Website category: phone
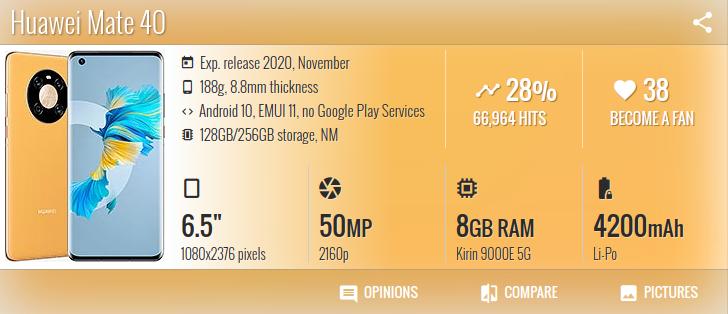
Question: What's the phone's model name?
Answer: Huawei Mate 40

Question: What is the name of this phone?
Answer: Huawei Mate 40

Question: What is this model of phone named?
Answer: Huawei Mate 40

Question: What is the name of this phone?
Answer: Huawei Mate 40

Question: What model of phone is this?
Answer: Huawei Mate 40

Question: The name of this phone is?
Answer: Huawei Mate 40

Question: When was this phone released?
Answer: Exp. release 2020, November

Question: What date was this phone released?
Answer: Exp. release 2020, November

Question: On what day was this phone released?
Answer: Exp. release 2020, November

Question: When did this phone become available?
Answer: Exp. release 2020, November

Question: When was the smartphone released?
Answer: Exp. release 2020, November

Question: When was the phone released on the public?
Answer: Exp. release 2020, November

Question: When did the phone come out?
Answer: Exp. release 2020, November

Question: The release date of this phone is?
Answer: Exp. release 2020, November

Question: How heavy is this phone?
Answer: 188g

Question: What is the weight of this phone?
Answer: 188g

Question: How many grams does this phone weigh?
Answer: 188g

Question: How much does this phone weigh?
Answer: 188g

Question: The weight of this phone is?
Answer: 188g

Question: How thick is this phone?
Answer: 8.8mm thickness

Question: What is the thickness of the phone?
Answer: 8.8mm thickness

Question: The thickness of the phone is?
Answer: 8.8mm thickness

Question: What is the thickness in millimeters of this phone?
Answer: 8.8mm thickness

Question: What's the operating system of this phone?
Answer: Android 10, EMUI 11, no Google Play Services

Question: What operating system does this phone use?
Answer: Android 10, EMUI 11, no Google Play Services

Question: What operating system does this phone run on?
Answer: Android 10, EMUI 11, no Google Play Services

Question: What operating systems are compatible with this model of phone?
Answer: Android 10, EMUI 11, no Google Play Services

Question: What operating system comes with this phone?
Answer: Android 10, EMUI 11, no Google Play Services

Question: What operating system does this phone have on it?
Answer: Android 10, EMUI 11, no Google Play Services

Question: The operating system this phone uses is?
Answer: Android 10, EMUI 11, no Google Play Services

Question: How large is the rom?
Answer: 128GB/256GB storage

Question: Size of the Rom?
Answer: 128GB/256GB storage

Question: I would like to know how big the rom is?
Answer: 128GB/256GB storage

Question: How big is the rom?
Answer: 128GB/256GB storage

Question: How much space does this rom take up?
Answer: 128GB/256GB storage

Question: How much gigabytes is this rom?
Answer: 128GB/256GB storage

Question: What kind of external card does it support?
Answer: NM

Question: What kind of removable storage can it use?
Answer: NM

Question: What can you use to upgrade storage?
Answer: NM

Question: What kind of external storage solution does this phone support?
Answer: NM

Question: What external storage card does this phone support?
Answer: NM

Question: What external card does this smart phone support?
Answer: NM

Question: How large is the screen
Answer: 6.5"

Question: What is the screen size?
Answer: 6.5"

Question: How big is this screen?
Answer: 6.5"

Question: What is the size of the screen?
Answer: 6.5"

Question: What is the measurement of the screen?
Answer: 6.5"

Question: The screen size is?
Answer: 6.5"

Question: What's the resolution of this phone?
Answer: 1080x2376 pixels

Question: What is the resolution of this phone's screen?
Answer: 1080x2376 pixels

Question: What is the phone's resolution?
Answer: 1080x2376 pixels

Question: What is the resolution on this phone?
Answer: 1080x2376 pixels

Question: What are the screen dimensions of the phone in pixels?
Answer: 1080x2376 pixels

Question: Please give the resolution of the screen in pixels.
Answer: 1080x2376 pixels

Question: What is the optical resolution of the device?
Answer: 1080x2376 pixels

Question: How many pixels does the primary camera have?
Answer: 50 MP

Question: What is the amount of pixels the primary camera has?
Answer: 50 MP

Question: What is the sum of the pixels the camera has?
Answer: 50 MP

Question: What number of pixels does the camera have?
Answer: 50 MP

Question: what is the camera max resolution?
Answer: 50 MP

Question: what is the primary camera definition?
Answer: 50 MP

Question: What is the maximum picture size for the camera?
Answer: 50 MP

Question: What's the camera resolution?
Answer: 2160p

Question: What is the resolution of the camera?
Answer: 2160p